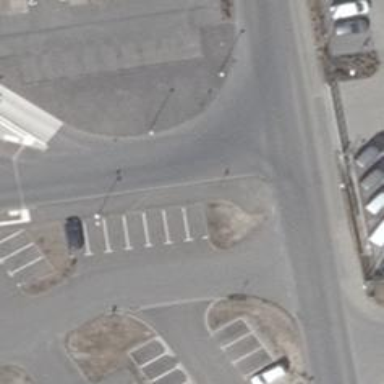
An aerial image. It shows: Asphalt road designated for service vehicles.